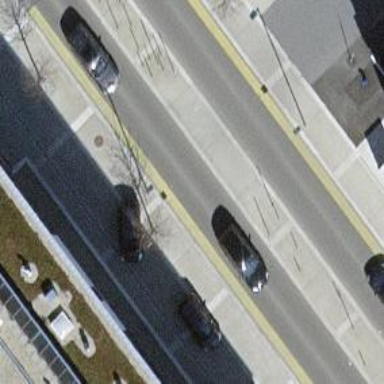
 featuring both sidewalks and cycle lane."